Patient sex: M
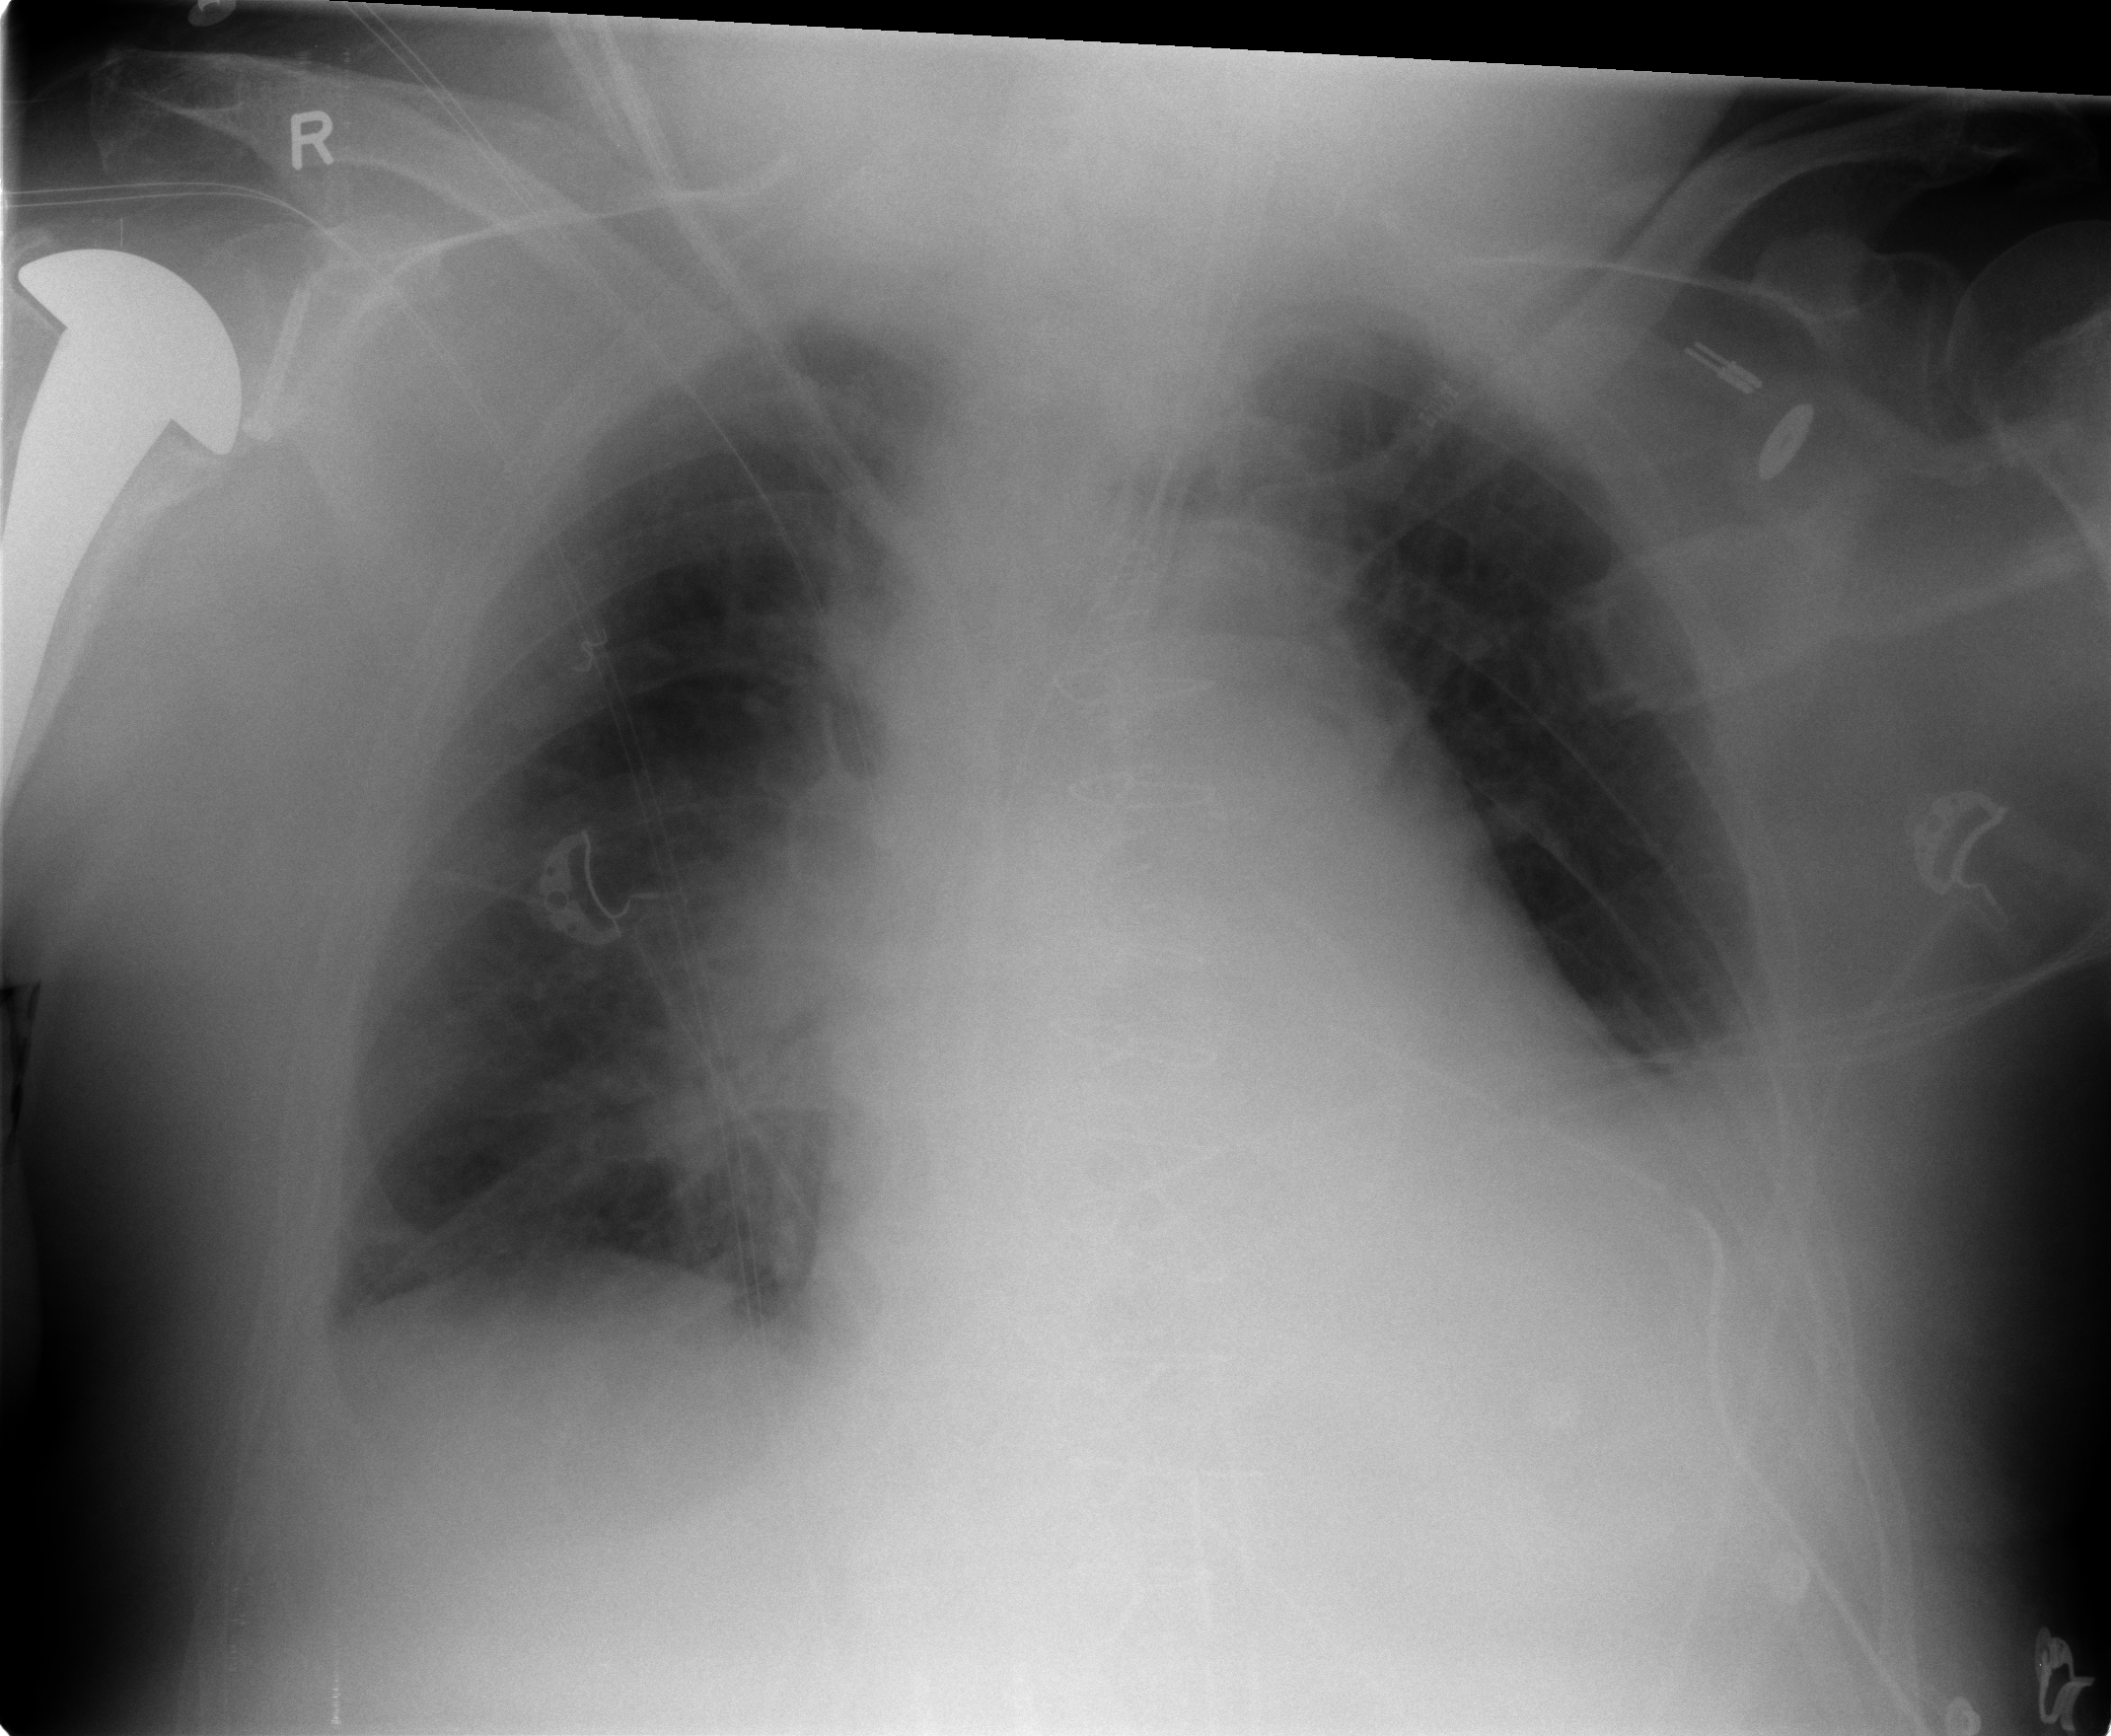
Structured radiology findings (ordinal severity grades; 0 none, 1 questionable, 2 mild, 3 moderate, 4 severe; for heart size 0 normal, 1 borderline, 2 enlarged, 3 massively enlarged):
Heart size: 2
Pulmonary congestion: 2
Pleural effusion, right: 2
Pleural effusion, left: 2
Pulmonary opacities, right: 2
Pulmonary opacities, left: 0
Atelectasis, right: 2
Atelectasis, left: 2